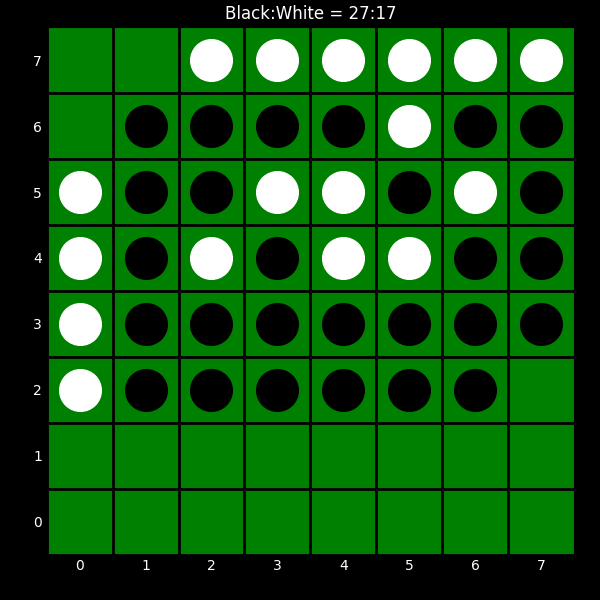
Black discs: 27
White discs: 17